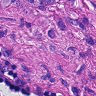
Metastatic tissue present: yes